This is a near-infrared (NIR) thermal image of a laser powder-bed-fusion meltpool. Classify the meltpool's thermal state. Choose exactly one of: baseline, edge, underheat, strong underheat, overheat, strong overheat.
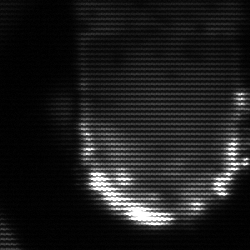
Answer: baseline